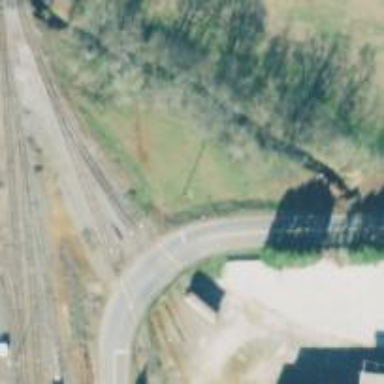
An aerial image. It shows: Railway level crossing.